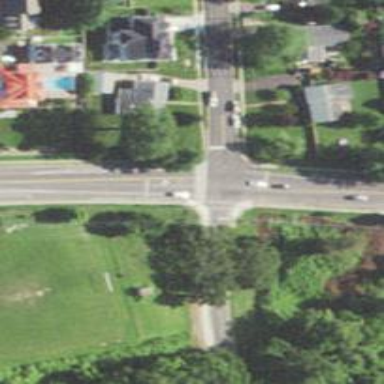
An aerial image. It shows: Uncontrolled road crossing.